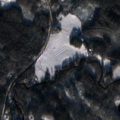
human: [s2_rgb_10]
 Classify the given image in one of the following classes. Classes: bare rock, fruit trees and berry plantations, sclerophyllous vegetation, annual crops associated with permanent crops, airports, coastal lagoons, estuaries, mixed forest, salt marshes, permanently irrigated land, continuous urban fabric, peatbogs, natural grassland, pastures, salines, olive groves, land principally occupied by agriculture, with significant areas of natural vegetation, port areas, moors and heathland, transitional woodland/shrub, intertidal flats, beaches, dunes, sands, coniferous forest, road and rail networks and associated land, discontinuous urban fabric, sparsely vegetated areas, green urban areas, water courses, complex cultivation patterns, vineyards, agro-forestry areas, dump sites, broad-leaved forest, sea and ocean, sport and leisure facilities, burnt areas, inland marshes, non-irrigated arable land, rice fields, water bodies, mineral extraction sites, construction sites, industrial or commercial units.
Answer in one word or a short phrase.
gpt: non-irrigated arable land, land principally occupied by agriculture, with significant areas of natural vegetation, coniferous forest, mixed forest, transitional woodland/shrub, water bodies